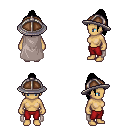
a pixel art fantasy rpg character, female body template, human, tanned skin, gray cape, red pants, black long topknot hairstyle, chain helm, four views (front, back, left, right), 2x2 character sprite sheet, small pixel art, hard edges, no anti-aliasing